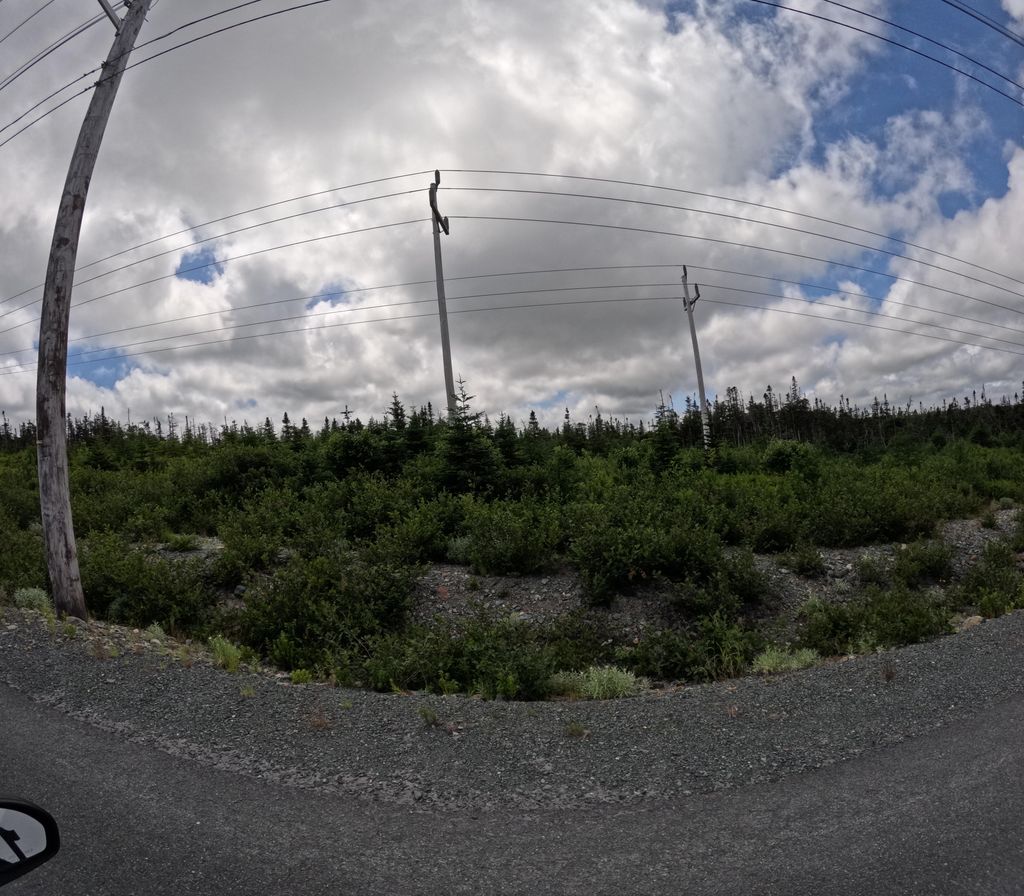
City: st_johns